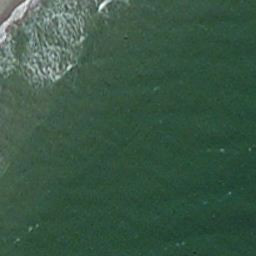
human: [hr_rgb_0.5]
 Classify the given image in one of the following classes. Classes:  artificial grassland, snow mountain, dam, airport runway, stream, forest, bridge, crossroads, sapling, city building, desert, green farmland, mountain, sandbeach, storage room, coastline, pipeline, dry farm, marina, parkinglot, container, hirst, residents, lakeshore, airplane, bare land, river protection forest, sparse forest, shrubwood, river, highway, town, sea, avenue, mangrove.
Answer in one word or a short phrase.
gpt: sea